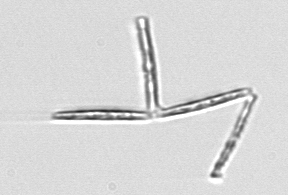
Label: Thalassionema